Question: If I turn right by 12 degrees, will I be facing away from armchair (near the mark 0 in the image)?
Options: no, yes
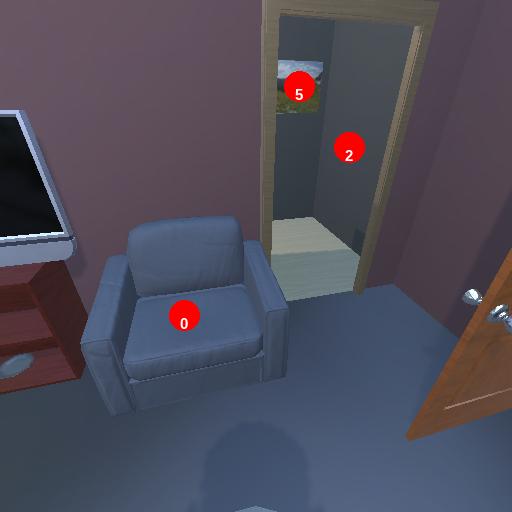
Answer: no